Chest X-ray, AP view. Patient: 62 years old, sex F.
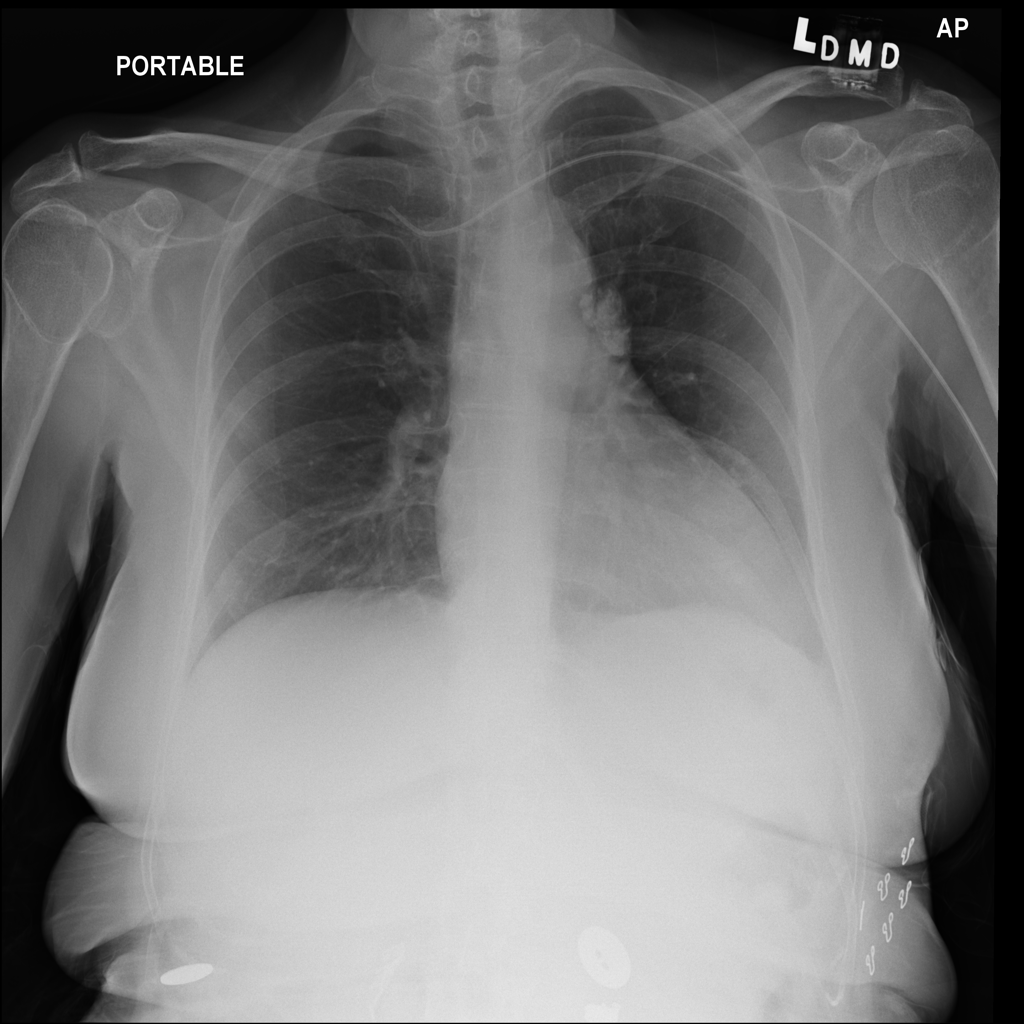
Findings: No Finding